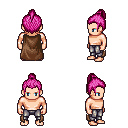
a pixel art fantasy rpg character, male body template, human, light skin, brown cape, metal pants, pink short topknot hairstyle, four views (front, back, left, right), 2x2 character sprite sheet, small pixel art, hard edges, no anti-aliasing